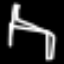
Label: chair